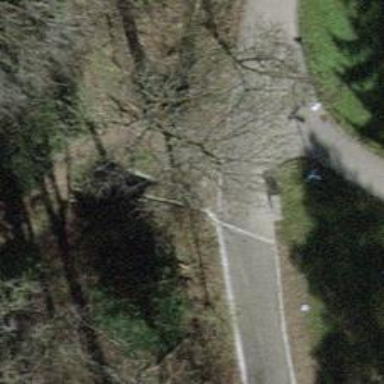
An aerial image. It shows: Asphalt footway.